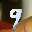
Label: 9